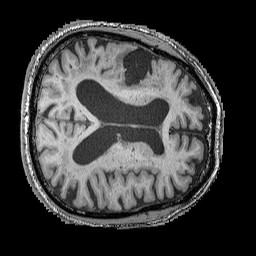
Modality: T1w
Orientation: axial
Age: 69
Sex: male
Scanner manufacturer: siemens
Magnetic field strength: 3 T
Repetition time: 2.25 s
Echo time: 0.00411 s